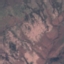
Land use / land cover: HerbaceousVegetation